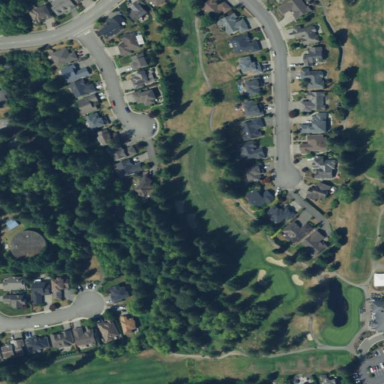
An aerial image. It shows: Golf course surrounded by greenery.